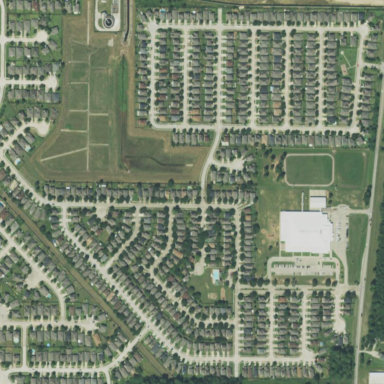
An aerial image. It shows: Residential area within neighborhood.